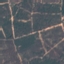
Label: PermanentCrop